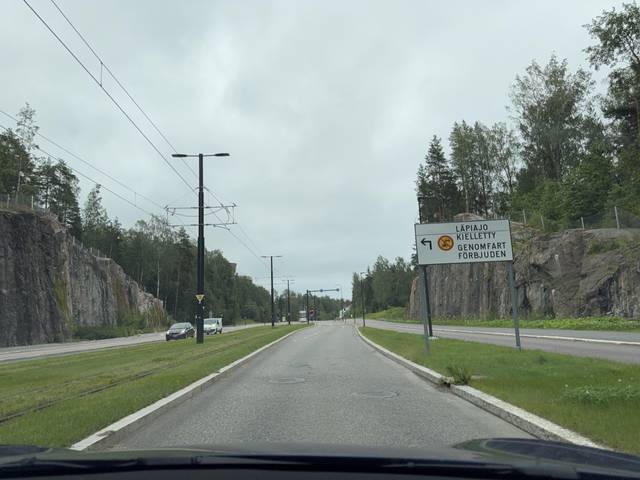
Region: Finland
Coordinates: 60.219, 25.046